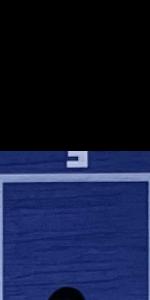
Label: Empty